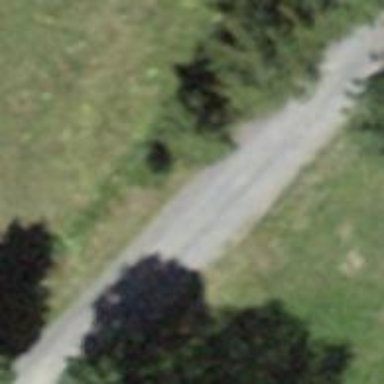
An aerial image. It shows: Unpaved road in residential area.